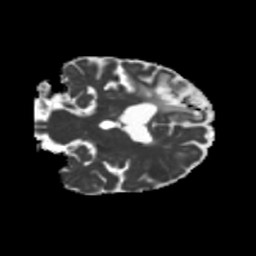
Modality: MD
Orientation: coronal
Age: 76
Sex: female
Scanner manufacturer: siemens
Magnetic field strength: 3 T
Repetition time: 5.25 s
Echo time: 0.08 s